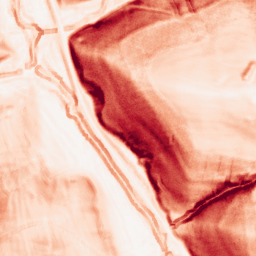
Category: morphological
Decomposition family: morphological_square
Decomposition parameters: operation: gradient
size: 5
Upsampling method: quadratic
Upsampling parameters: scale: 4
Upsampling scale: 4